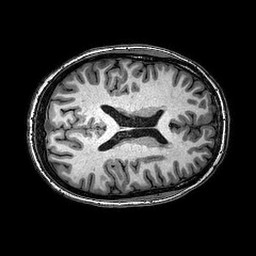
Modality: T1w
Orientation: axial
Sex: female
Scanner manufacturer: philips
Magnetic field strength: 3 T
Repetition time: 0.008148 s
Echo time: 0.00375 s